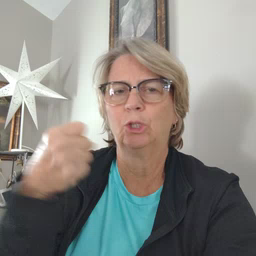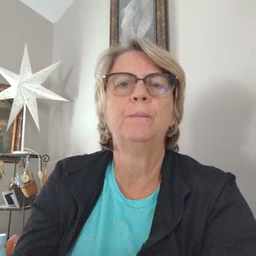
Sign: refrigerator